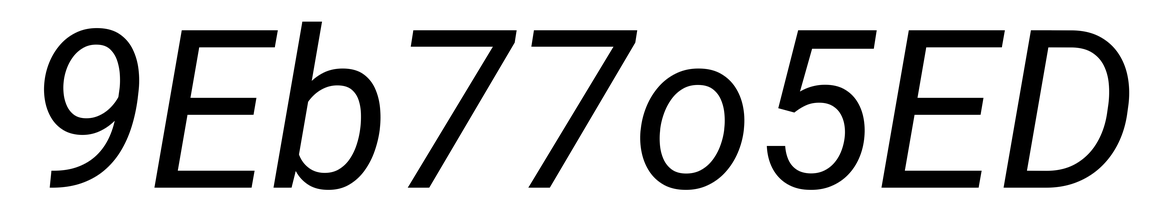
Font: Roboto-Italic_Italic